Interaction volume radius: 5 \u00c5
Interaction volume height: 40 \u00c5
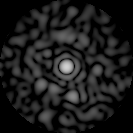
Disorder parameter: 0.8193